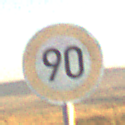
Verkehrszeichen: Geschwindigkeit90
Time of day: SunriseSunset
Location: Outdoor (Nature)
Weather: Clear
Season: NotSpecified
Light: Natural